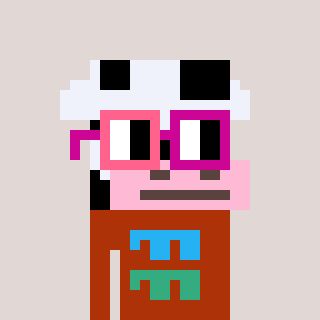
a pixel art character with square pink and red glasses, a cow-shaped head and a hotbrown-colored body on a warm background